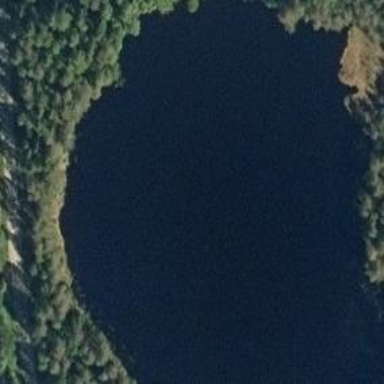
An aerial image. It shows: Beautiful lake surrounded by nature.